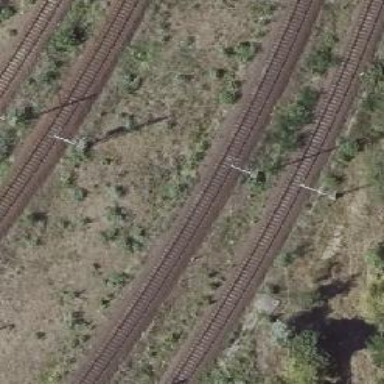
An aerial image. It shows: Catenary mast for power lines.